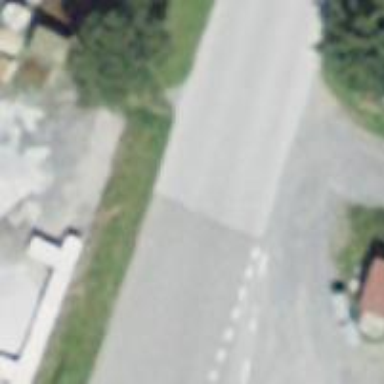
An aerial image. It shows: Tertiary road with asphalt surface.